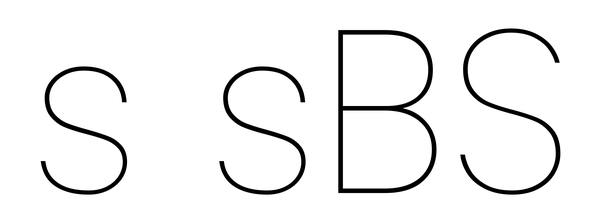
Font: Poppins-Thin